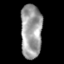
Tissue: skin
Cell type: Epithelial cells
Senescence score: 0.2236
Nuclear area (px): 1124
Mean DAPI intensity: 156.848